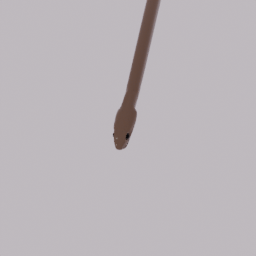
Label: animals